Question: I want to run git commands from c#. below is the coded I had written and it does execute the git command but I am not able to capture the return value. When I manually run it from command line this is the output I get.

When I run from the program the only thing I get is
'''
Cloning into 'testrep'...
'''
Rest of the info is not capture, but the command is executed successfully.
'''
class Program
{
static void Main(string[] args)
{
ProcessStartInfo startInfo = new ProcessStartInfo("git.exe");
startInfo.UseShellExecute = false;
startInfo.WorkingDirectory = @"D: estrep";
startInfo.RedirectStandardInput = true;
startInfo.RedirectStandardOutput = true;
startInfo.Arguments = "clone http://tk1:tk1@localhost/testrep.git";
Process process = new Process();
process.StartInfo = startInfo;
process.Start();
List<string> output = new List<string>();
string lineVal = process.StandardOutput.ReadLine();
while (lineVal != null)
{
output.Add(lineVal);
lineVal = process.StandardOutput.ReadLine();
}
int val = output.Count();
process.WaitForExit();
}
}
'''
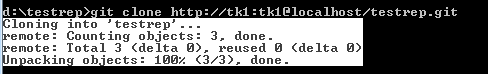
Answer: From the manual page for <URL>:
> --progress
Progress status is reported on the standard error stream by default when it is attached to
a terminal, unless -q is specified. This flag forces progress status even if the standard
error stream is not directed to a terminal.
The last three lines in the output when running 'git clone' interactively are sent to standard error, not standard output. They won't show up there when you run the command from your program, however, since it's not an interactive terminal. You could force them to appear, but the output isn't going to be anything usable for a program to parse (lots of '
's to update the progress values).
You are better off not parsing the string output at all, but looking at the integer return value of 'git clone'. If it's nonzero, you had an error (and there will probably be something in standard error that you can show to your user).